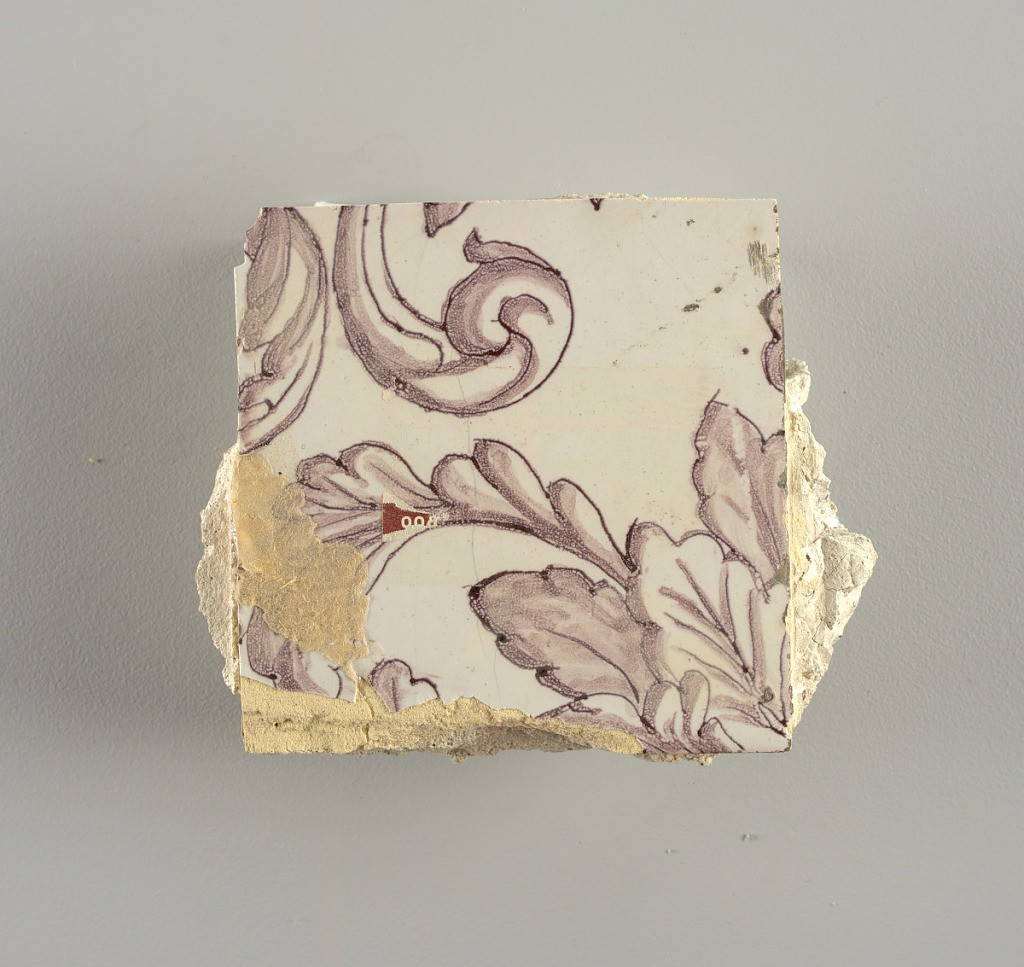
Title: Tile wall facing
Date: ca. 1725
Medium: Tin-glazed earthenware, underglaze
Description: Horizontal rectangle.  Thirty tiles wide and twenty-three tiles high with opening for fireplace eleven tiles wide and ten high.  Foliage arabesques disposed about three vertical axes from which are emphazised by urns at center and right, and at left by the figure of a standing woman carrying an infant on her arm and accompanied by two children.